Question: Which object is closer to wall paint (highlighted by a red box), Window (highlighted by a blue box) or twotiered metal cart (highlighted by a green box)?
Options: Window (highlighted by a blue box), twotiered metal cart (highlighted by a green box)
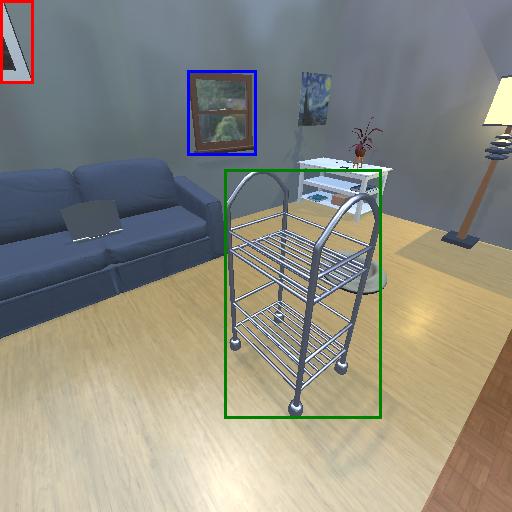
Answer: Window (highlighted by a blue box)